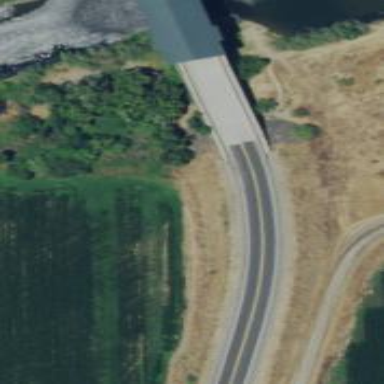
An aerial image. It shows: Covered bridge over tertiary road.